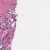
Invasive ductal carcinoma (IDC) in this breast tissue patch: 0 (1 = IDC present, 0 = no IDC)